Current action and preconditions to check: trajectory_clear

Your task: For each precondition in the list above, predict whether it will hold at this action.

Consider the current scene as observed from the mobile robot's camera, and analyze the predicted future states of all dynamic agents (e.g., people, animals, vehicles, or any moving entities) within the NEXT SECOND.

IMPORTANT: Only answer "very likely" if you are absolutely certain—based on strong, clear evidence—that a dynamic agent will violate the precondition in the predicted future state. Do NOT answer "very likely" for unlikely, ambiguous, or low-probability risks.

Ask yourself for each precondition: Is there a high probability, with clear and convincing evidence, that the predicted future states of any dynamic agent will interfere with the predicted future state of the currently executing action within the NEXT SECOND, causing that precondition to fail?

Assess the risk level based on these predictions. Use "likely" or "very likely" if motions create a clear risk of interference.

Use "neutral" or "improbable" if agents are nearby but their predicted paths are clearly diverging or non-conflicting.

Failure Risk Categories: "very improbable", "improbable", "neutral", "likely", "very likely"

Answer Format: Output ONLY the probability_of_failure value from these categories: "very improbable", "improbable", "neutral", "likely", "very likely"

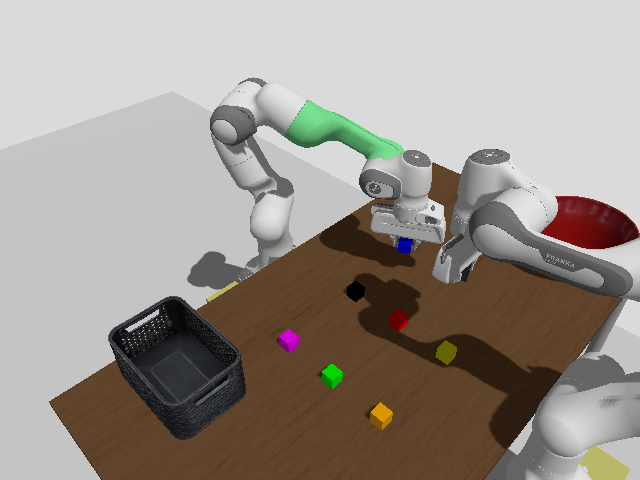

Answer: very improbable